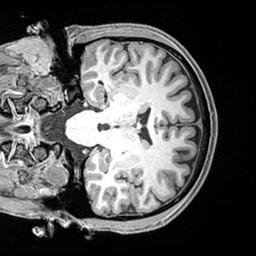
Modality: T1w
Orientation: coronal
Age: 27
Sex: male
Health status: healthy
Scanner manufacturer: siemens
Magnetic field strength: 3 T
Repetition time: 2.4 s
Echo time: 0.00217 s